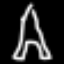
Label: The Eiffel Tower